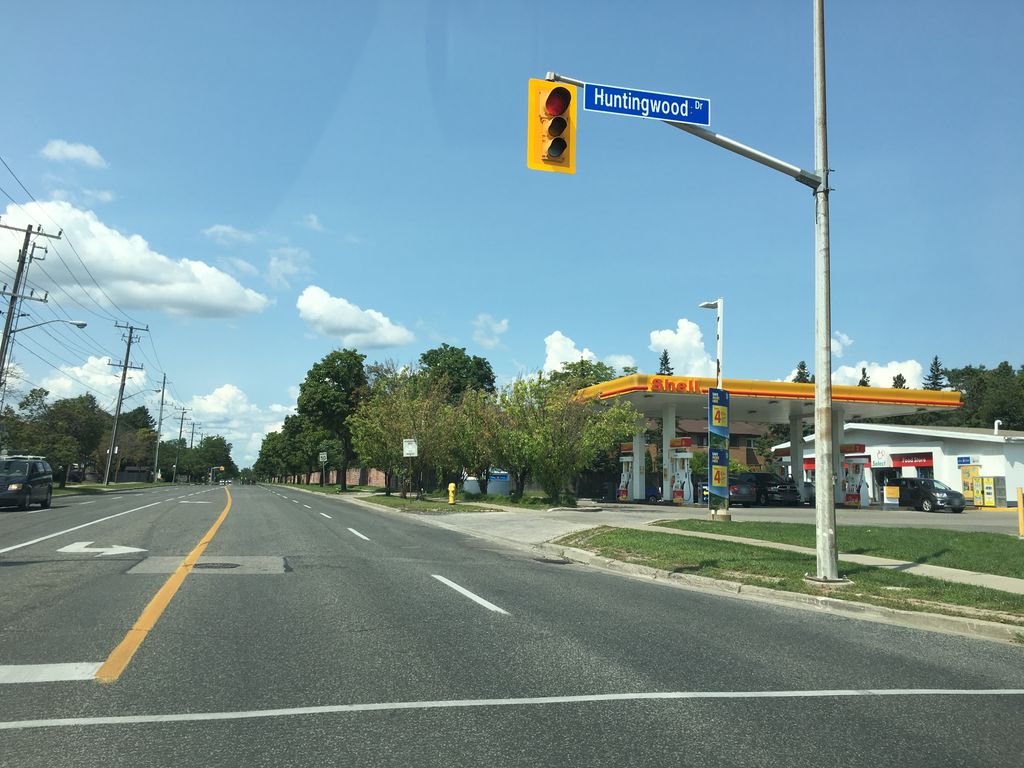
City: toronto